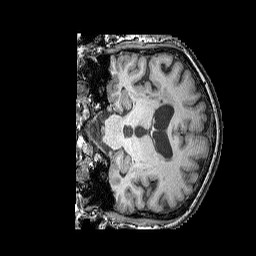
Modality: T1w
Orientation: coronal
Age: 59
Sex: male
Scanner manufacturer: siemens
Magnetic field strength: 3 T
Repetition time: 2.25 s
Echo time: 0.00415 s